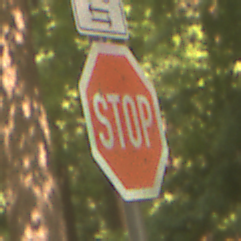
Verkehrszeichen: Stop
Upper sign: RichtungsangabeDurchPfeile9
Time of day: Midday
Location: Outdoor (Nature)
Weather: PartlyCloudy
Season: NotSpecified
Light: Natural